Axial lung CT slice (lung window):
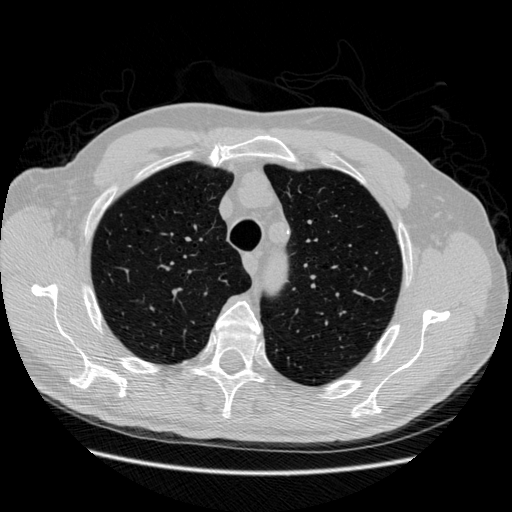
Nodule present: no